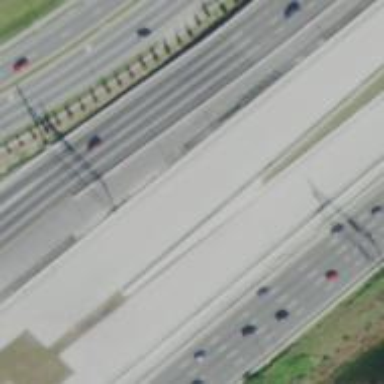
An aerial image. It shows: Motorway.